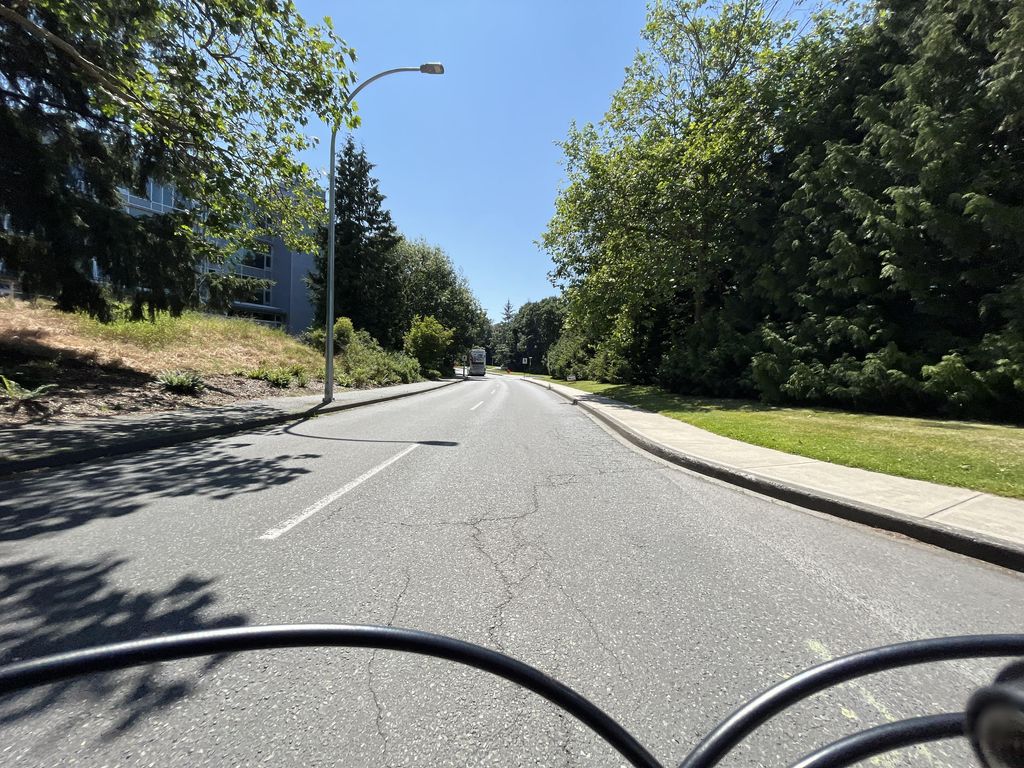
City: victoria